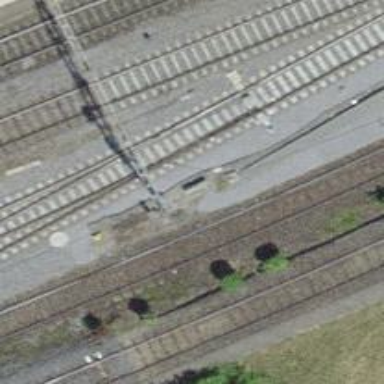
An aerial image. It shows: Single railway siding track.